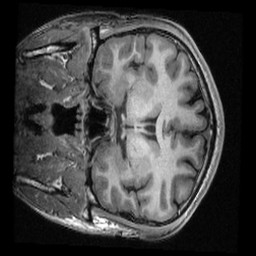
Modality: T1w
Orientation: coronal
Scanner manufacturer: ge
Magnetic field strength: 3 T
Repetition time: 0.00768 s
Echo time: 0.002936 s